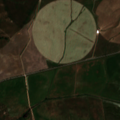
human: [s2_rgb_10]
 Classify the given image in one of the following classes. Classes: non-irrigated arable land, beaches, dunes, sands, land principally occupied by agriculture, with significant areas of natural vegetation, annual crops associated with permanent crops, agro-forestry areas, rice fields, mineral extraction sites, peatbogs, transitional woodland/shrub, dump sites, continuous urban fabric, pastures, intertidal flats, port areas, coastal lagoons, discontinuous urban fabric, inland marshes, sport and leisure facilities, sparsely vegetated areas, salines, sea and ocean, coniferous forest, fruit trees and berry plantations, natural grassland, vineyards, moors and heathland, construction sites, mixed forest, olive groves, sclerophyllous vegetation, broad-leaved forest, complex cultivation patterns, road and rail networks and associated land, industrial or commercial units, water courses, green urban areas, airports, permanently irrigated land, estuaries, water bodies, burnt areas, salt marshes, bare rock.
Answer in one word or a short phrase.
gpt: non-irrigated arable land, permanently irrigated land, olive groves, pastures, agro-forestry areas